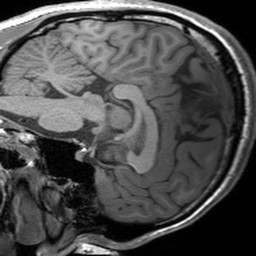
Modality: T1w
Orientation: sagittal
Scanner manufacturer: siemens
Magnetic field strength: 3 T
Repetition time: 1.54 s
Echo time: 0.00234 s